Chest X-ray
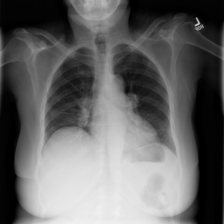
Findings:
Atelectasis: negative
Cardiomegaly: negative
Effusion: negative
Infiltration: positive
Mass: negative
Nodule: negative
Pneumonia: negative
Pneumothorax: negative
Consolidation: negative
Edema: negative
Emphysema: negative
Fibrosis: negative
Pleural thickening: negative
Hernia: negative